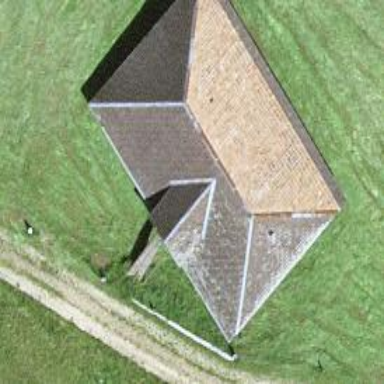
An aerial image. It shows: Barn.